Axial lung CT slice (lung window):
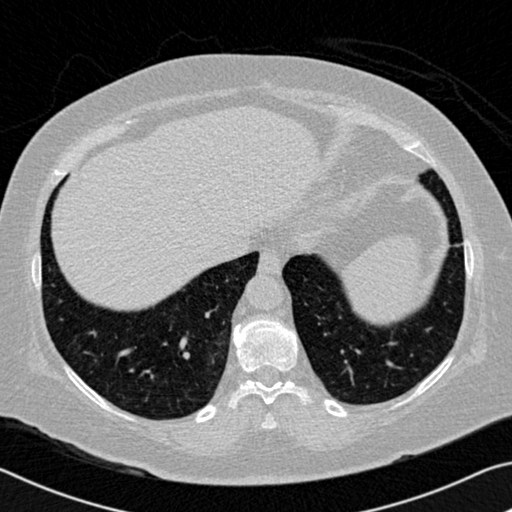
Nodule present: no